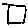
Label: square